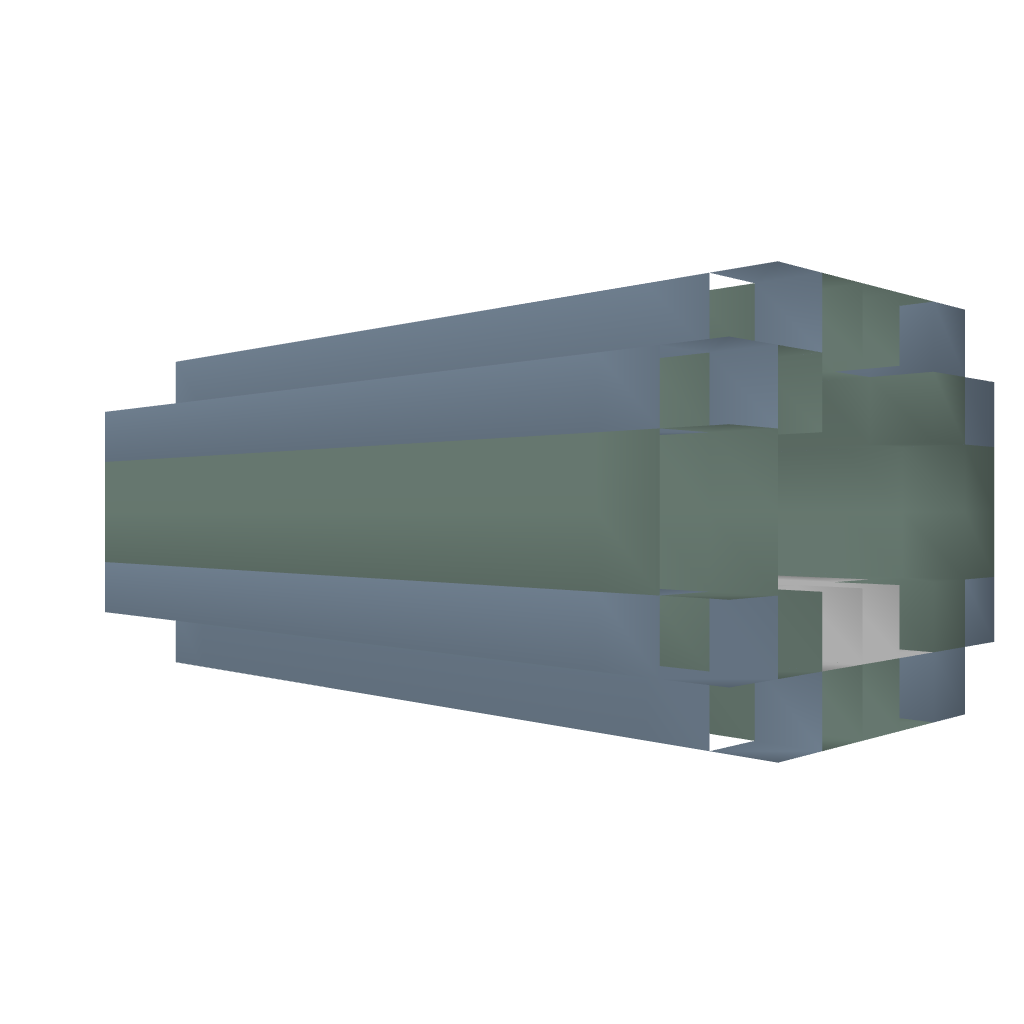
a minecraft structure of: Sewer template corner